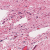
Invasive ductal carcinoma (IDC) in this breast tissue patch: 0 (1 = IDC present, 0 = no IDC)